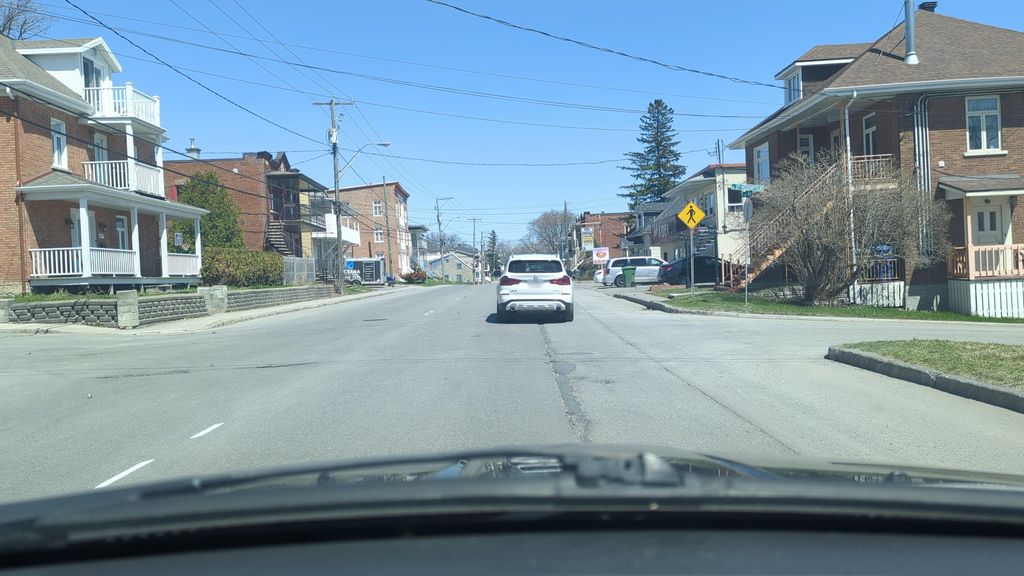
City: quebec_city